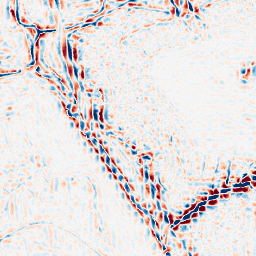
Category: wavelet
Decomposition family: wavelet_dwt
Decomposition parameters: wavelet: sym4
level: 3
Upsampling method: sinc_blackman
Upsampling parameters: scale: 8
kernel_size: 16
Upsampling scale: 8